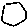
Label: hexagon